Interaction volume radius: 5 \u00c5
Interaction volume height: 20 \u00c5
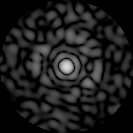
Disorder parameter: 0.8584